Question: I have an array containing names,3 subjects and the grades for those 3 subjects.
In total the data is:
'''
[["Talha","Fazeel","Usayd","Mujtaba","Sufyan","Aukasha","Moiz","Mohid","Wasil"],
["Math","English","Science"],
[10,8,7,4,3,7,8,9,8],[8,8,5,0,9,8,7,5,7],[7,6,4,2,4,3,5,7,9] ]
'''
I want a program that print them in columns like this

the program I made is
'''
Name=()
Subject=()
Marks=()
a=[["Talha","Fazeel","Usayd","Mujtaba","Sufyan","Aukasha","Moiz","Mohid","Wasil"],
["Math","English","Science"],
[10,8,7,4,3,7,8,9,8],[8,8,5,0,9,8,7,5,7],[7,6,4,2,4,3,5,7,9] ]
for r in a:
for c in r:
print(c,end="")
print()
'''
the output it gives is too much mixed up:
'''
TalhaFazeelUsaydMujtabaSufyanAukashaMoizMohidWasil
MathEnglishScience
<PHONE>
885098757
764243579
'''
can anyone help me to sort it out?
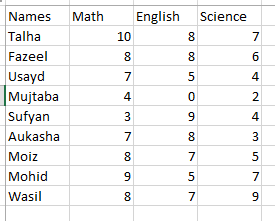
Answer: First we separate the data from the array 'a':
'''
names = a[0]
subjects = a[1]
grades = a[2:]
'''
Next we print the first line along with a 'print()' call to add a newline in the end:
'''
print("Names", end=" ")
for i in range(len(subjects)):
print(subjects[i], end=" ")
print()
'''
Note the use of the 'end= " "' parameter to add a tab after each subject '
' after each print call
Next for each 'name' we print the name and for each subject we print the name's grade:
'''
for i in range(len(names)):
print(names[i], end=" ")
for j in range(len(subjects)):
print(grades[j][i], end = " ")
print()
'''
After each line we call 'print()' to add a newline '
'
Alternatively, for a little more complicated solution, you can use '%s' to format the string with extra spaces and right justify for a prettier output:
'''
a=[["Talha","Fazeel","Usayd","Mujtaba","Sufyan","Aukasha","Moiz","Mohid","Wasil"],
["Math","English","Science"],
[10,8,7,4,3,7,8,9,8],[8,8,5,0,9,8,7,5,7],[7,6,4,2,4,3,5,7,9] ]
names = a[0]
subjects = a[1]
grades = a[2:]
extra_spaces = 2
max_name_length = len(max(names, key=lambda item: len(item)))
first_col_indent = max_name_length + extra_spaces
print(f"%{first_col_indent}s" % "Names", end="")
for i in range(len(subjects)):
print(f"%{len(subjects[i])+extra_spaces}s" % subjects[i], end="")
print()
for i in range(len(names)):
print(f"%{first_col_indent}s" % names[i], end="")
for j in range(len(subjects)):
print(f"%{len(subjects[j])+extra_spaces}s" % grades[j][i], end = "")
print()
'''
Output:
'''
Names Math English Science
Talha 10 8 7
Fazeel 8 8 6
Usayd 7 5 4
Mujtaba 4 0 2
Sufyan 3 9 4
Aukasha 7 8 3
Moiz 8 7 5
Mohid 9 5 7
Wasil 8 7 9
'''
For more information on 'string formatting' view <URL> document